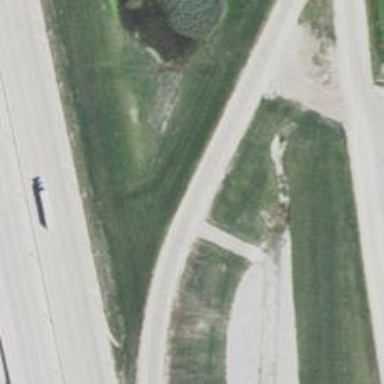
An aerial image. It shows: Trunk link highway.